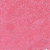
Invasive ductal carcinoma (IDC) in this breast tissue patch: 0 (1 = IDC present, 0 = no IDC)